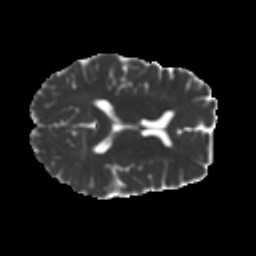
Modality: MD
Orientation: axial
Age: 36
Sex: female
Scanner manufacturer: ge
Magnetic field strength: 3 T
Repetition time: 7.8 s
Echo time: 0.0606 s